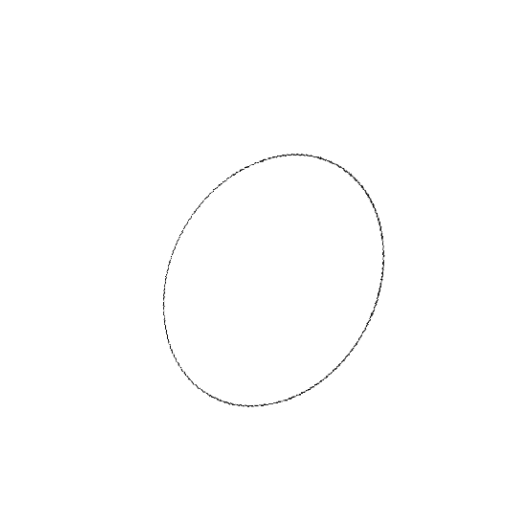
Crossing number: 0